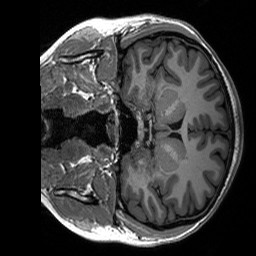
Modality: T1w
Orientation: coronal
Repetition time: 8 s
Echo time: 0.066 s